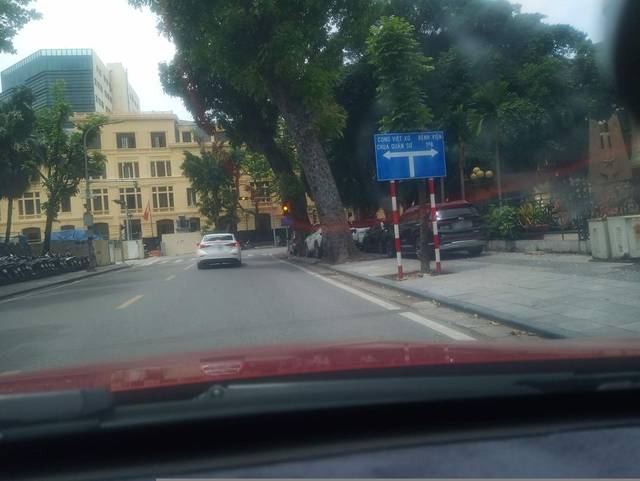
Region: Vietnam
Coordinates: 21.023, 105.845